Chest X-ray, PA view. Patient: 49 years old, sex M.
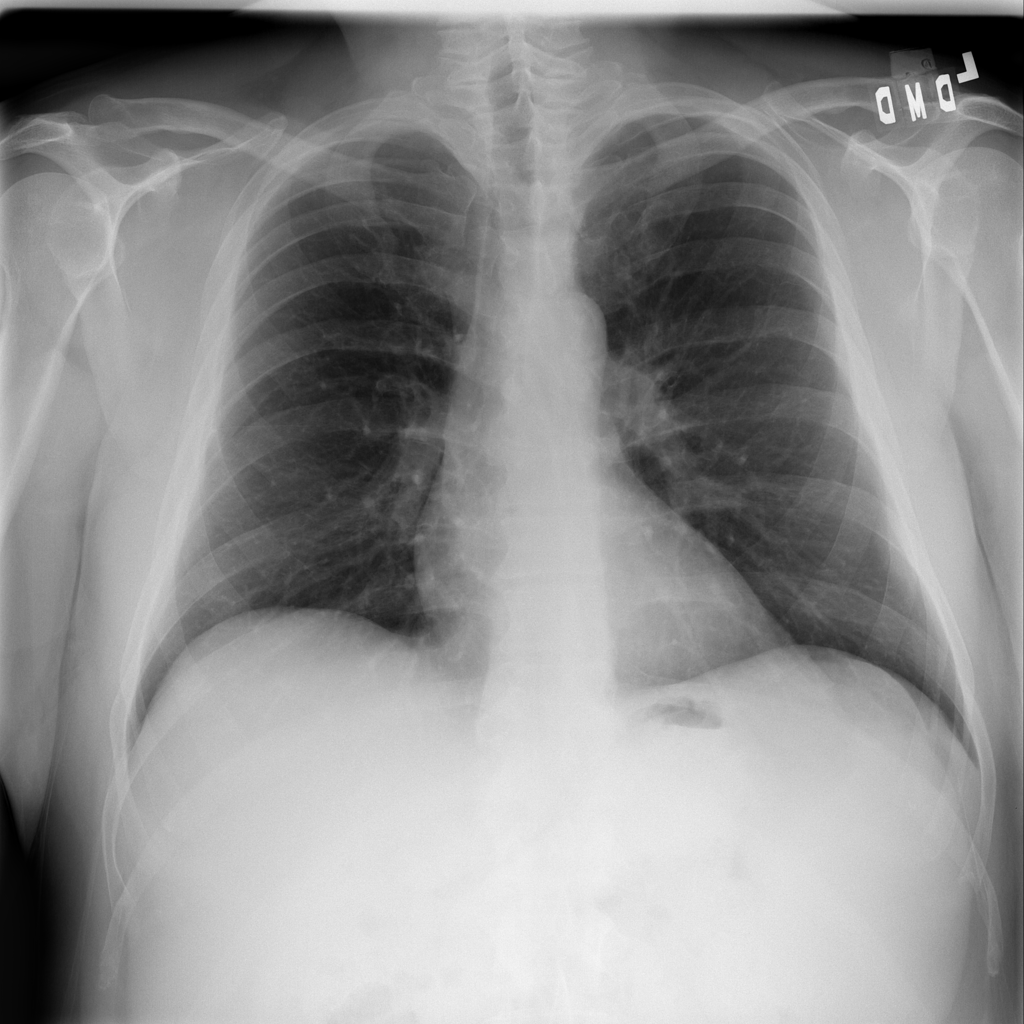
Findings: No Finding